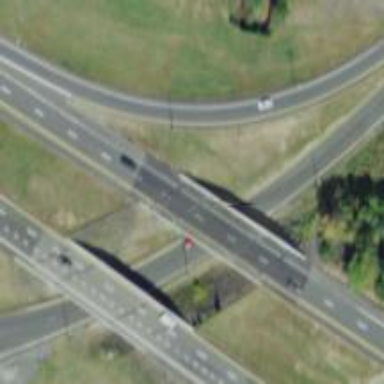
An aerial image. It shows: Bridge on urban freeway/expressway motorway.